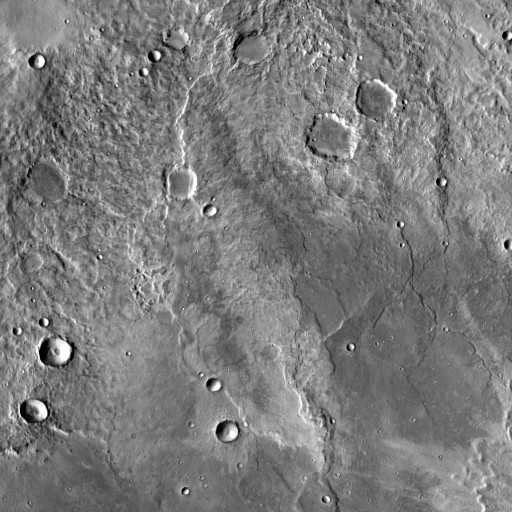
Crater classes present: Background, Other, Layered, Buried